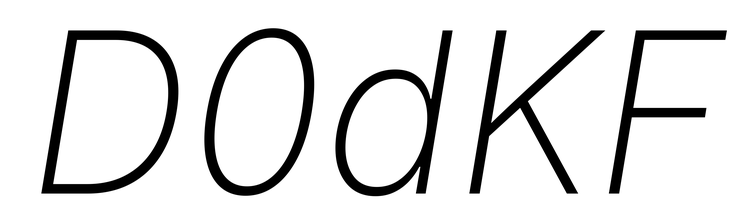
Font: Inter-Italic_ExtraLight_Italic